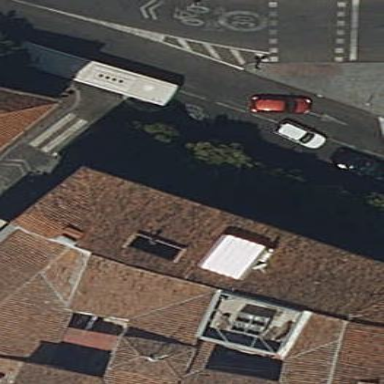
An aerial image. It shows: Residential building with brown roof.